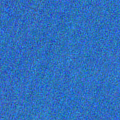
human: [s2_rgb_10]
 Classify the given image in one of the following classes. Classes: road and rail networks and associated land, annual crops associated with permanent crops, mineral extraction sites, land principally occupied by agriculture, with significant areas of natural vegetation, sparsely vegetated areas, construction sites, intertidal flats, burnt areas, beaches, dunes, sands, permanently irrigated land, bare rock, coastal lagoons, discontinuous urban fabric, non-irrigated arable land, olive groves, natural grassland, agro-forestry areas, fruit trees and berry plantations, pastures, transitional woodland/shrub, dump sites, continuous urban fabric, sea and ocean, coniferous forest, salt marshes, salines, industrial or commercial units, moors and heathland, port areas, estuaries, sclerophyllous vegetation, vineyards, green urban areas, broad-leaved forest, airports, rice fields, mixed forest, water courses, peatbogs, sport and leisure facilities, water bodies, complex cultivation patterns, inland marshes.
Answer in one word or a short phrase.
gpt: sea and ocean